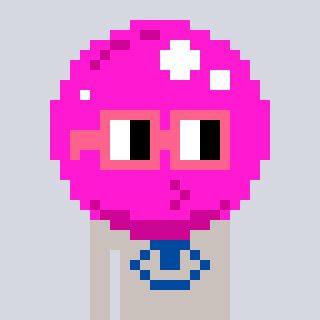
a pixel art character with square pink glasses, a bubblegum-shaped head and a foggrey-colored body on a cool background